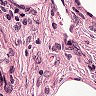
Metastatic tissue present: no